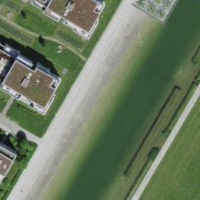
EUNIS habitat code: 53
Species observed at this site:
Fulica atra
Salvia pratensis